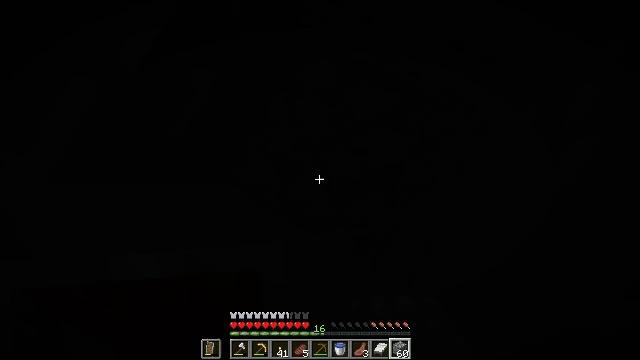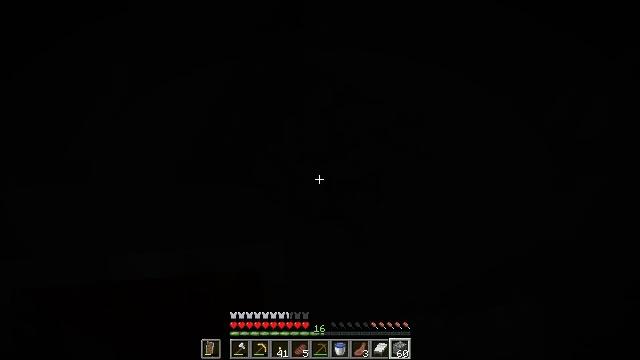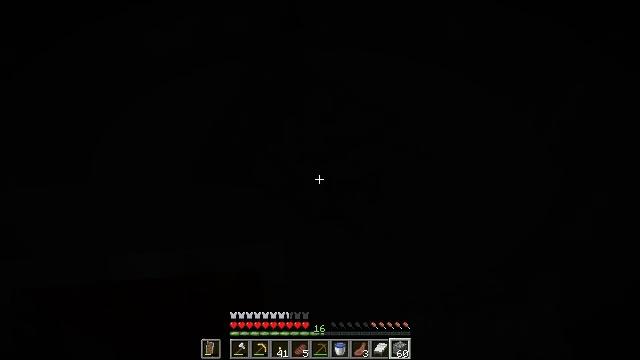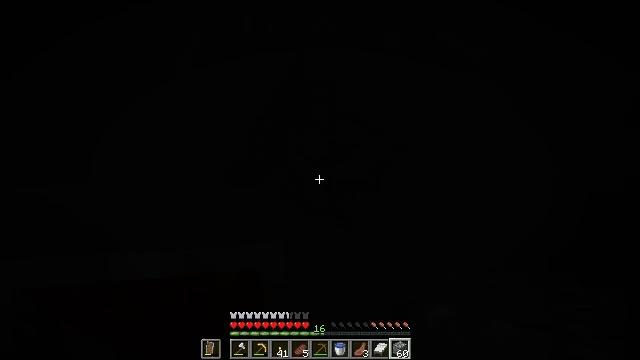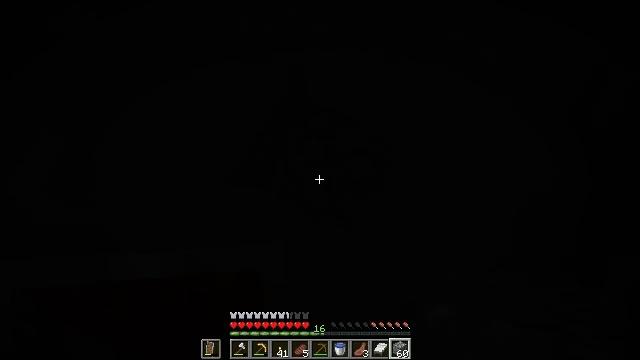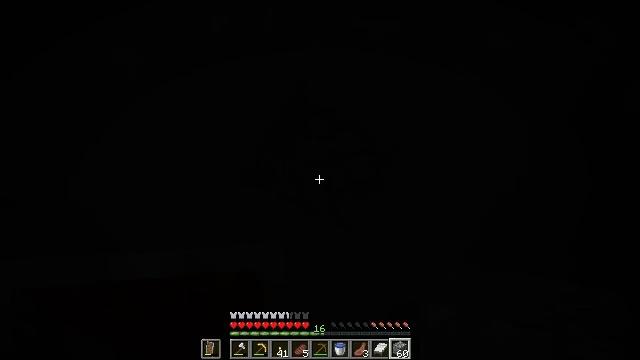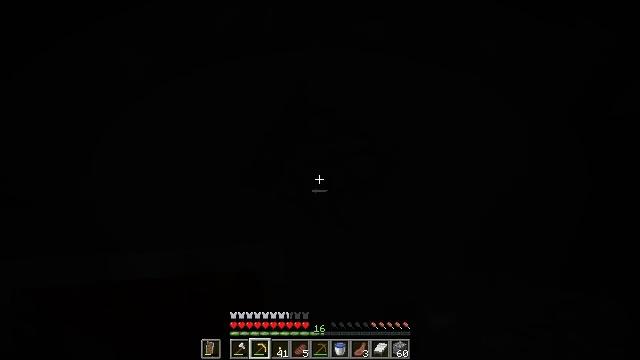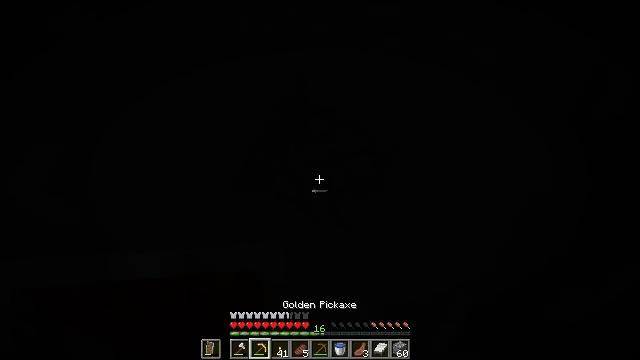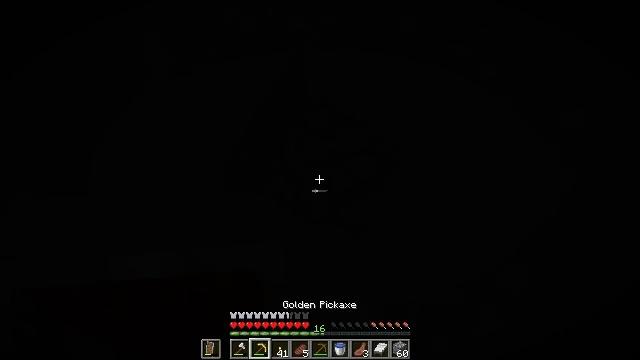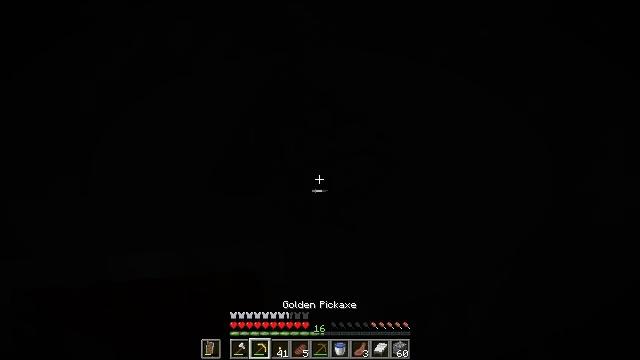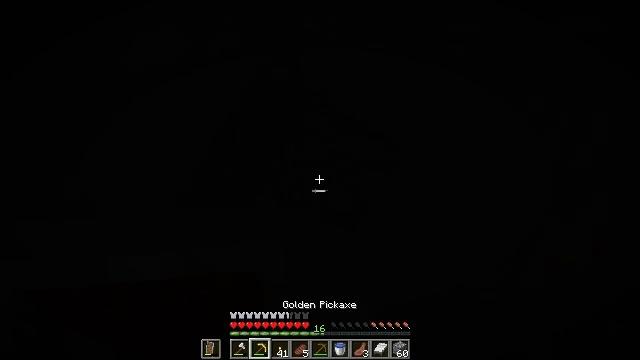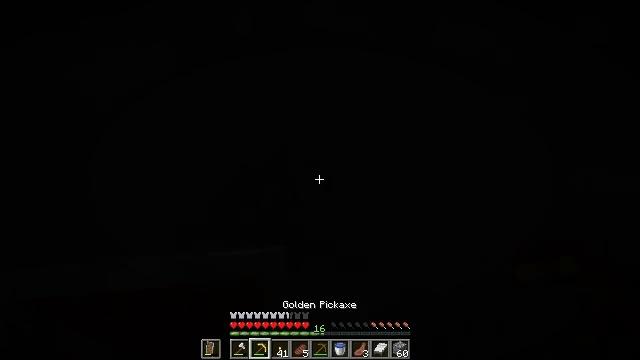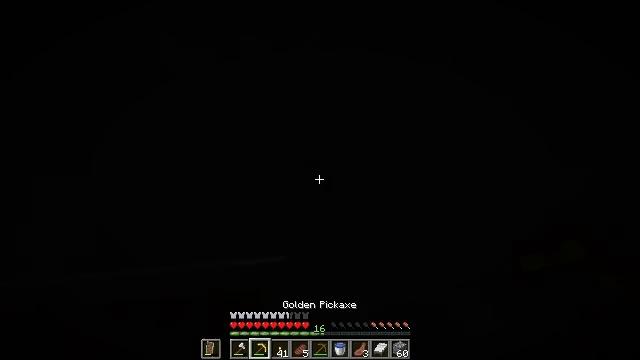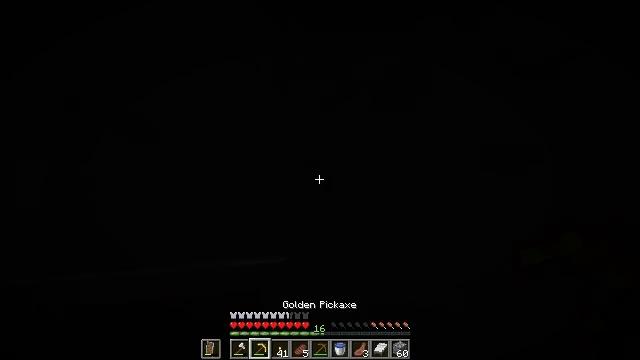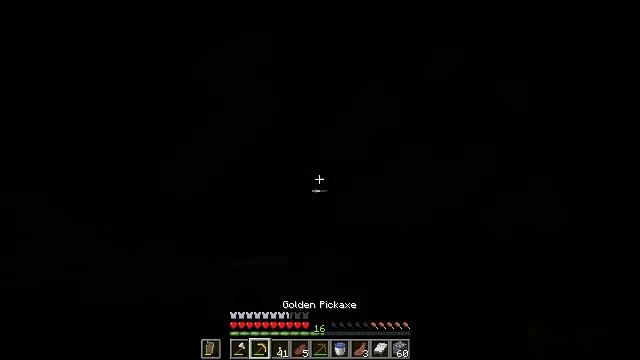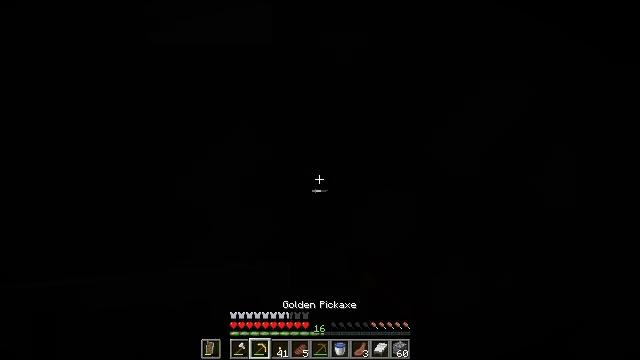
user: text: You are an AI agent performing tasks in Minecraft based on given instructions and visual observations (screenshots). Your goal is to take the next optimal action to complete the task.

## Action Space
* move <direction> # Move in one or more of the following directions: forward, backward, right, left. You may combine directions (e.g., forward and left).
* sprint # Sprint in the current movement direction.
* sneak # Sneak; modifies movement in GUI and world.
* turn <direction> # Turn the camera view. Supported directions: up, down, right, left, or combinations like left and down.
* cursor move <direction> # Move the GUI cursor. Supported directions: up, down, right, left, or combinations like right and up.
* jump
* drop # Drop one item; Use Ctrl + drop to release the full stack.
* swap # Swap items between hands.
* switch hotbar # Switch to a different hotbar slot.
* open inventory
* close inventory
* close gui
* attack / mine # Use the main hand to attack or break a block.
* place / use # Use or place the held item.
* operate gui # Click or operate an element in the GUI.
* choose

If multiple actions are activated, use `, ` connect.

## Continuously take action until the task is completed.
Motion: motion action
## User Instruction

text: Dig up the stone with a tool.
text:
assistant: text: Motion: jump
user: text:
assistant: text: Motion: jump
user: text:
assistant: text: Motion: jump
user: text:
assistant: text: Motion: jump
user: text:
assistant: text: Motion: jump
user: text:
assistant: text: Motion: jump, switch to hotbar 2
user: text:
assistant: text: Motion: jump, switch to hotbar 2
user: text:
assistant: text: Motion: jump, switch to hotbar 2
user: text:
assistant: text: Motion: jump, switch to hotbar 2
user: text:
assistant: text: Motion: turn up, jump
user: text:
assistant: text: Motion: turn up, jump
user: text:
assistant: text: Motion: turn left and up, jump
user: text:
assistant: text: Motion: turn left and up, jump
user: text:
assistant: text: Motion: turn left and up, attack / mine
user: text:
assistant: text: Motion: turn left and up, attack / mine
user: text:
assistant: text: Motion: turn left and up, attack / mine
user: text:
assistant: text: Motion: turn up, attack / mine
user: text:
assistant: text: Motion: turn up, attack / mine
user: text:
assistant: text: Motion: attack / mine
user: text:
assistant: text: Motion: attack / mine
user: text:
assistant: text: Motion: attack / mine
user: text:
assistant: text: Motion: attack / mine
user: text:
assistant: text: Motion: attack / mine
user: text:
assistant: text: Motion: attack / mine
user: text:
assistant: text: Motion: attack / mine
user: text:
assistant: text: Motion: attack / mine
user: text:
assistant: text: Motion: attack / mine
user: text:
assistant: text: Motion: attack / mine
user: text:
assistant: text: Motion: attack / mine
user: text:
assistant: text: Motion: attack / mine